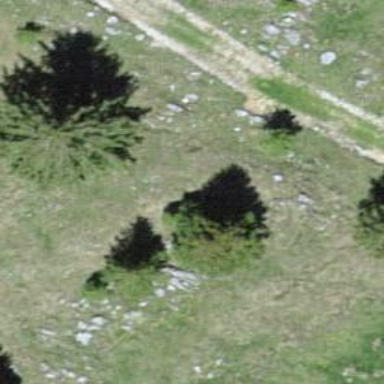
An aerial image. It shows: Needle-leaved tree in its natural environment.